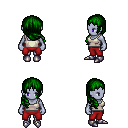
a pixel art fantasy rpg character, female body template, dark elf, purple skin, white pirate shirt, red pants, green right-swept hairstyle, metal boots, four views (front, back, left, right), 2x2 character sprite sheet, small pixel art, hard edges, no anti-aliasing